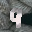
Label: 9